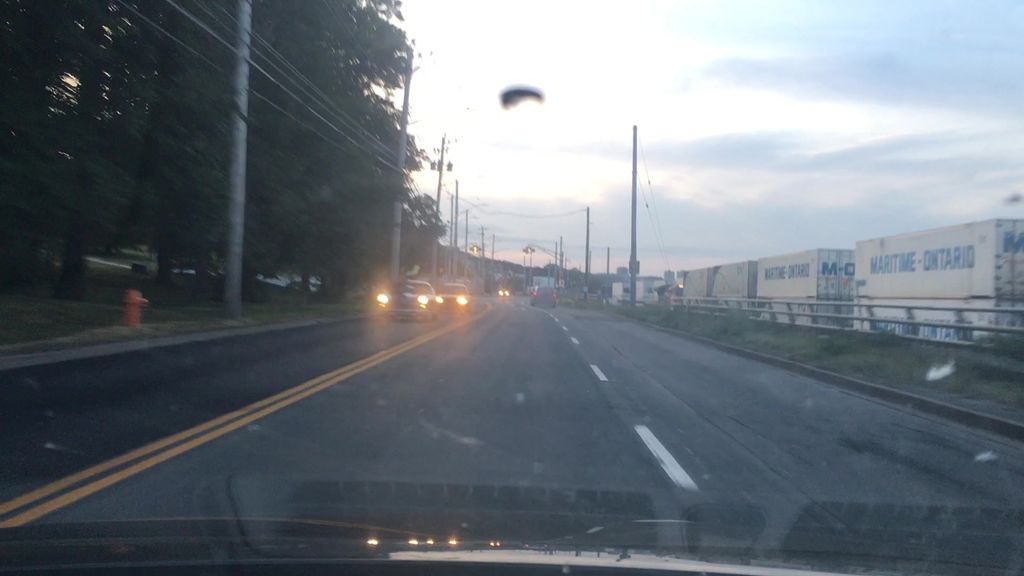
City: halifax